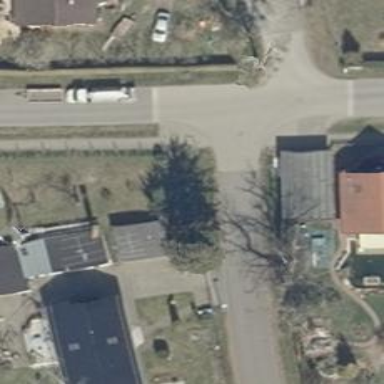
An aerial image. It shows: Smooth asphalt road in residential area.